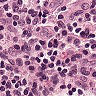
Metastatic tissue present: no